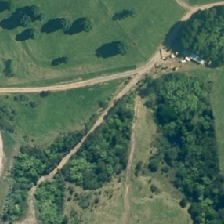
Land cover: broadleaved_indigenous_hardwood